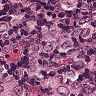
Metastatic tissue present: yes